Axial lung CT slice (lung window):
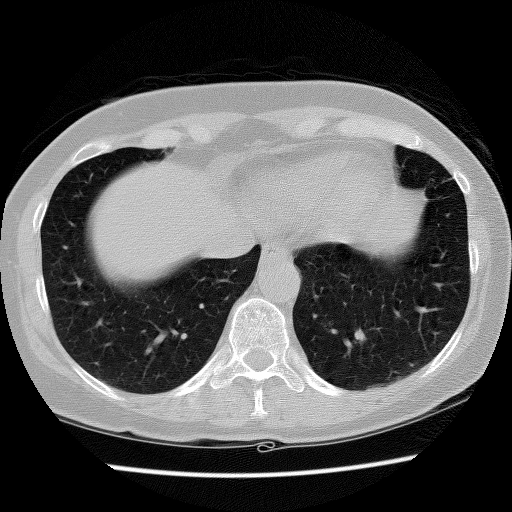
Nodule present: no